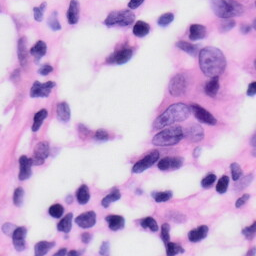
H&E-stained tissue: Skin